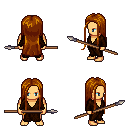
a pixel art fantasy rpg character, male body template, human, tanned skin, brown robe, white pants, brunette extra-long hairstyle, spear, four views (front, back, left, right), 2x2 character sprite sheet, small pixel art, hard edges, no anti-aliasing